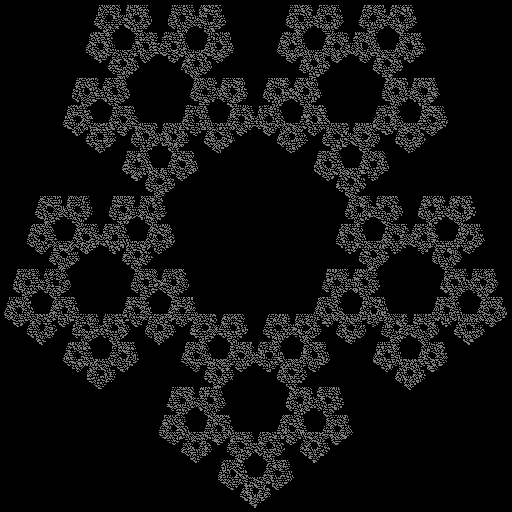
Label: sierpinski_pentagon